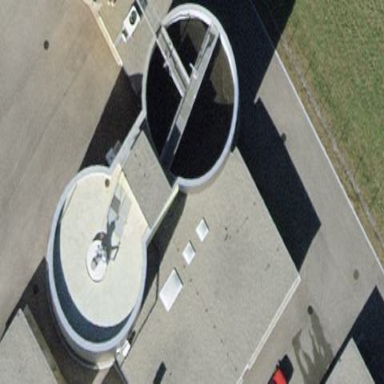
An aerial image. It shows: Flat roof storage tank with dimgray-colored roof and silver-colored building.